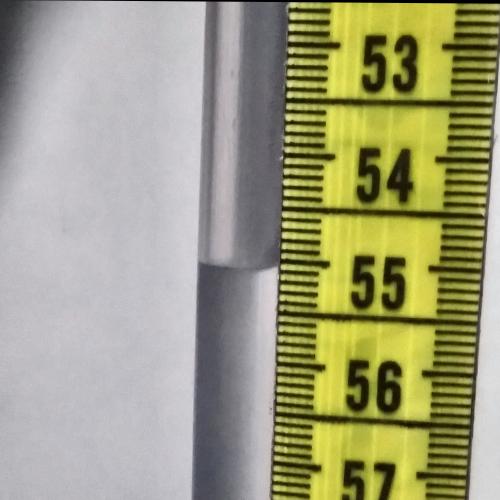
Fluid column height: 55.0 cm